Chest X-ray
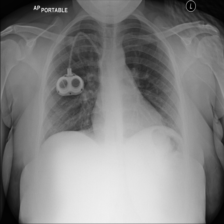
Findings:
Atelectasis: negative
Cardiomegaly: negative
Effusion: negative
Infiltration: negative
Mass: negative
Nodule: negative
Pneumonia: negative
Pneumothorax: negative
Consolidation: negative
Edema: negative
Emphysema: negative
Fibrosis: negative
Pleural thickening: negative
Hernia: negative